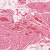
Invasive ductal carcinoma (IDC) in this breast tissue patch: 0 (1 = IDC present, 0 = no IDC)